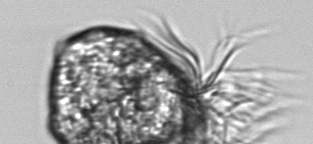
Label: Pelagostrobilidium